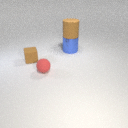
large blue metal cylinder behind small brown rubber cube